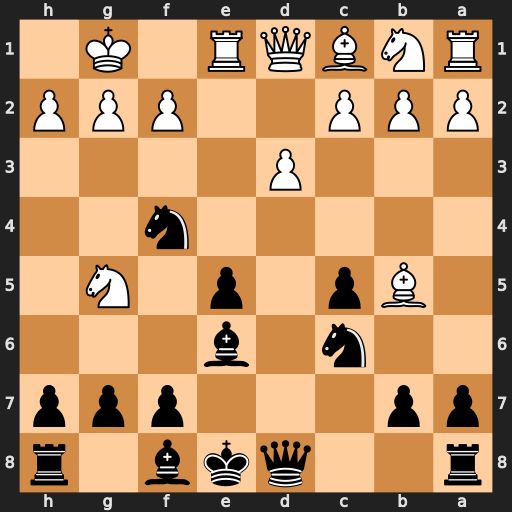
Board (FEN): r2qkb1r/pp3ppp/2n1b3/1Bp1p1N1/5n2/3P4/PPP2PPP/RNBQR1K1
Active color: b
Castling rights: kq
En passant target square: -
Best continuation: Qxg5 Bxc6+ bxc6